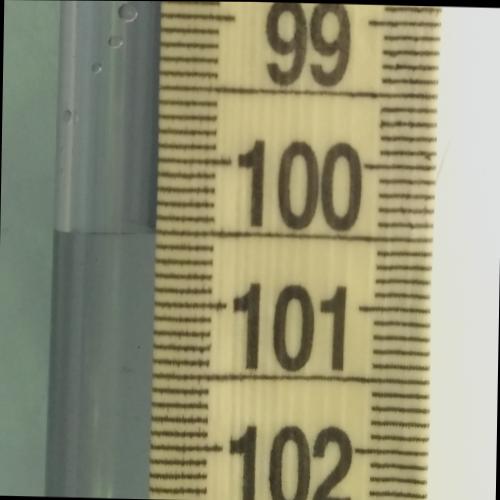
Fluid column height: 100.5 cm